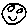
Label: smiley face